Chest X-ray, AP view. Patient: 58 years old, sex F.
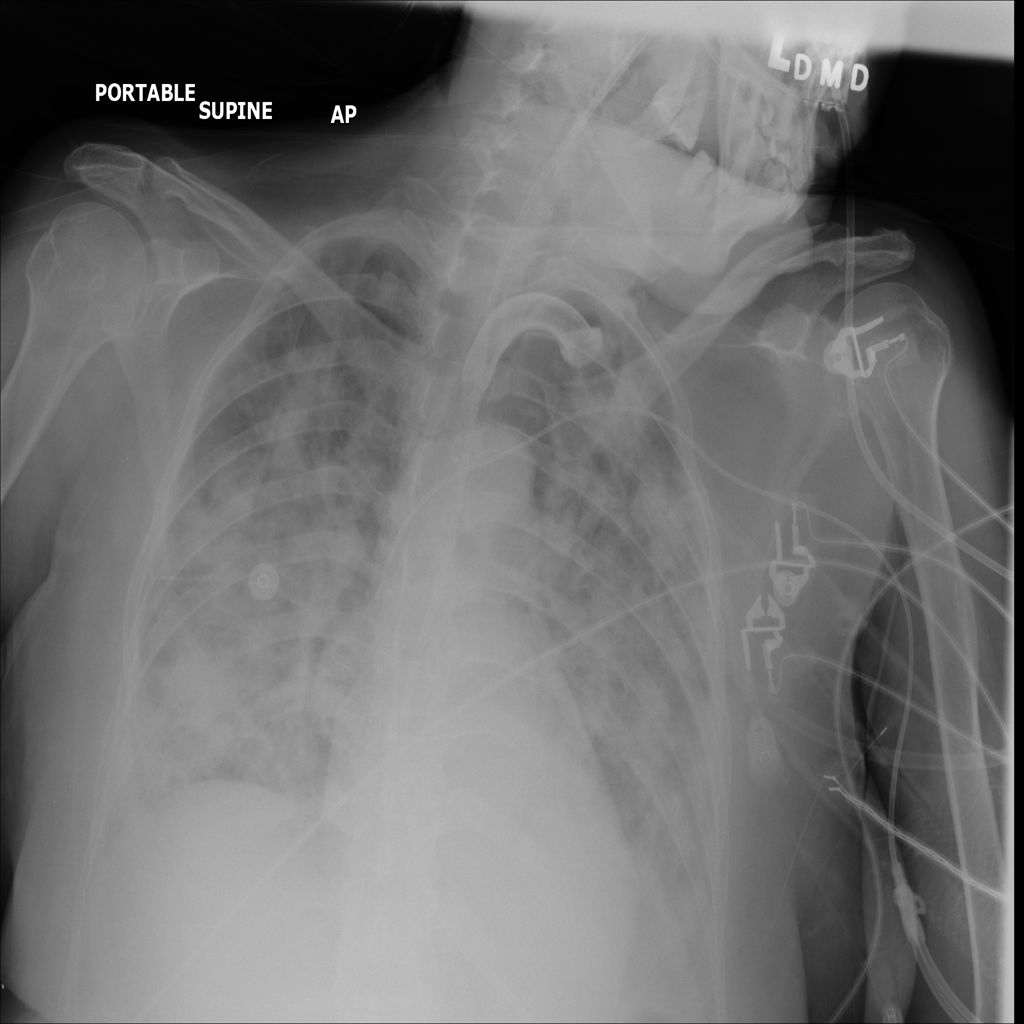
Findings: Infiltration, Nodule